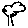
Label: tree